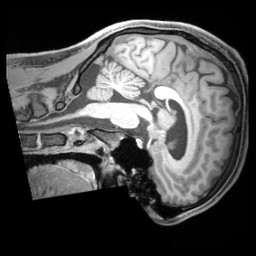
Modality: T1w
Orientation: sagittal
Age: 21
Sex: male
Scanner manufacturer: siemens
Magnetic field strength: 3 T
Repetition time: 1.97 s
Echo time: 0.00206 s